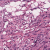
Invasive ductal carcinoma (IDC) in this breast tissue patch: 1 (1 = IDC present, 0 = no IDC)